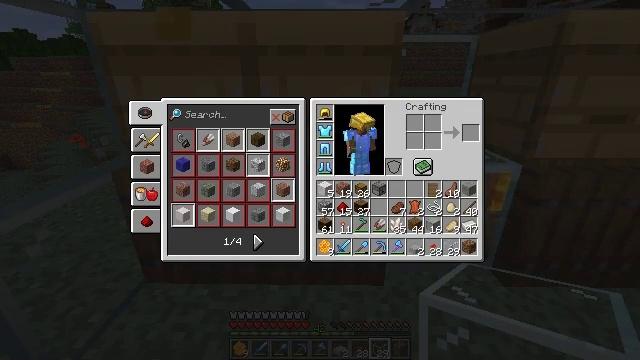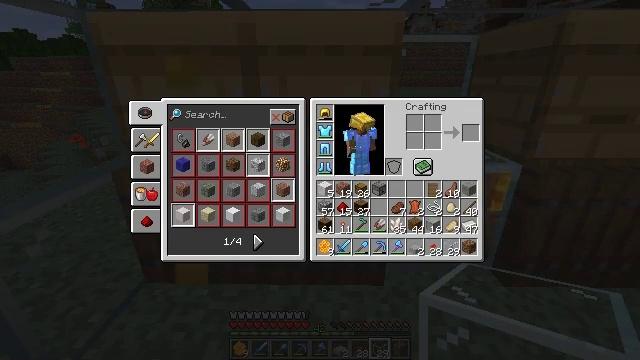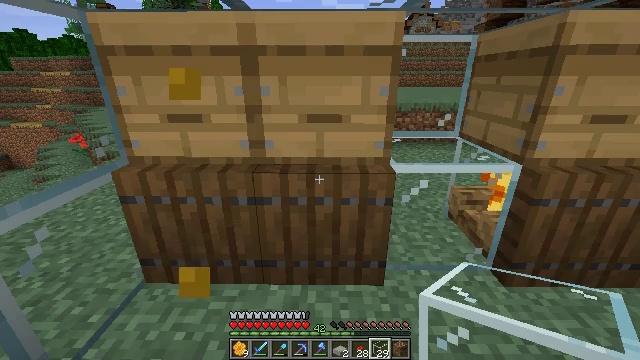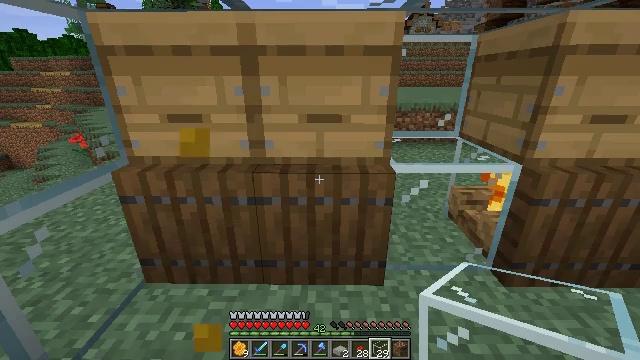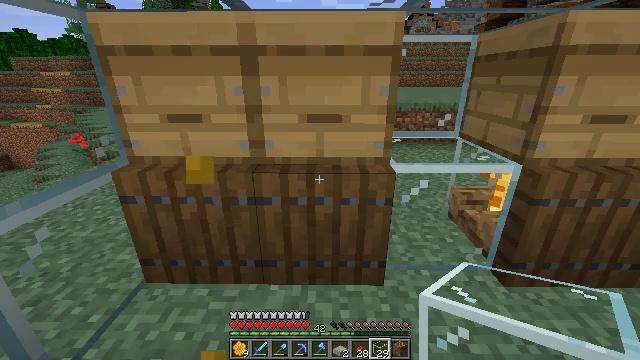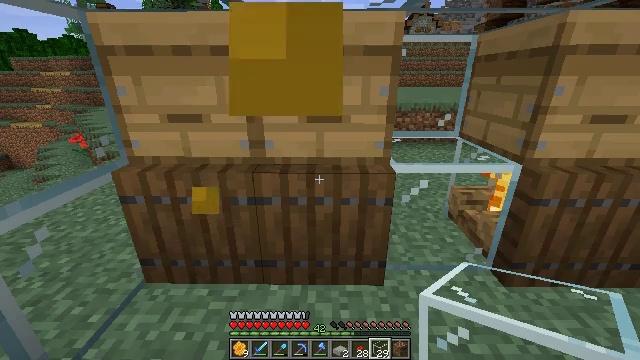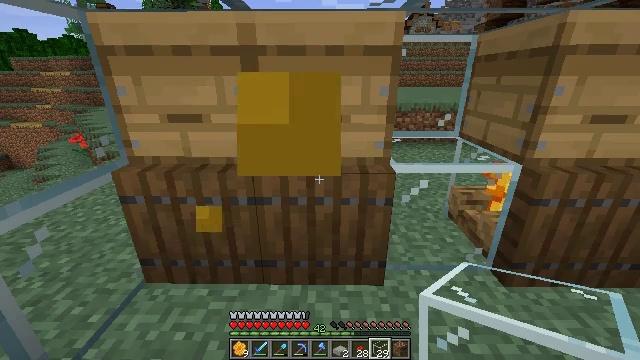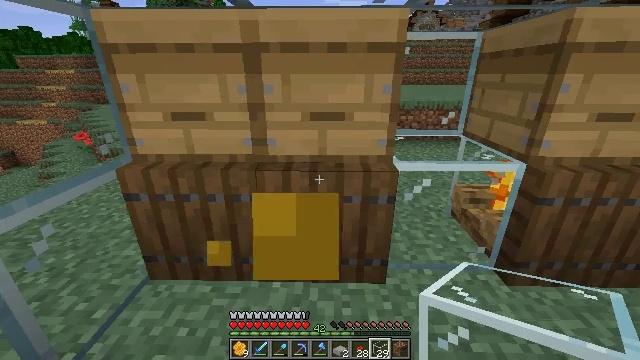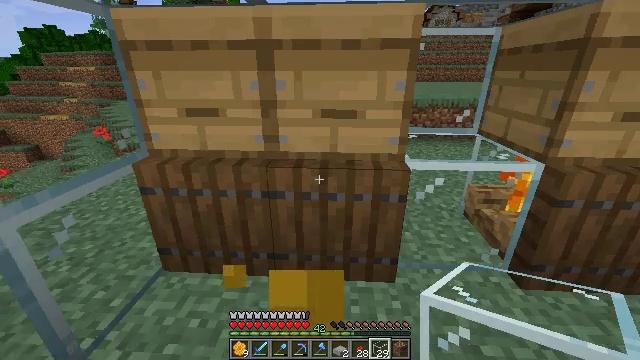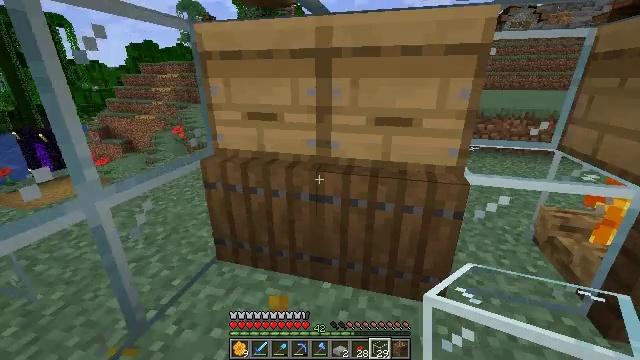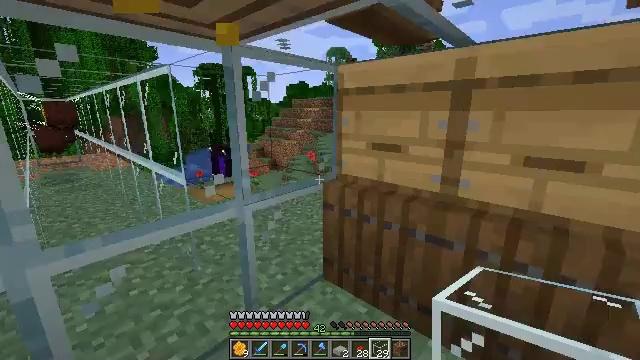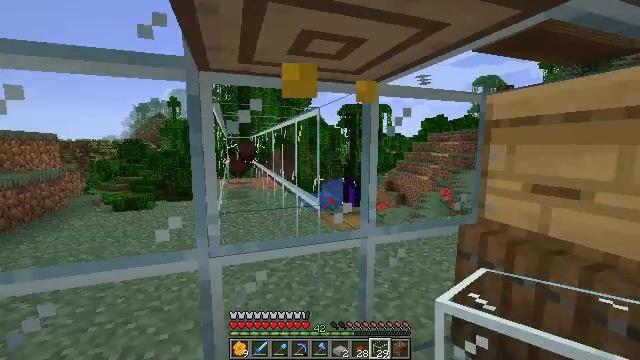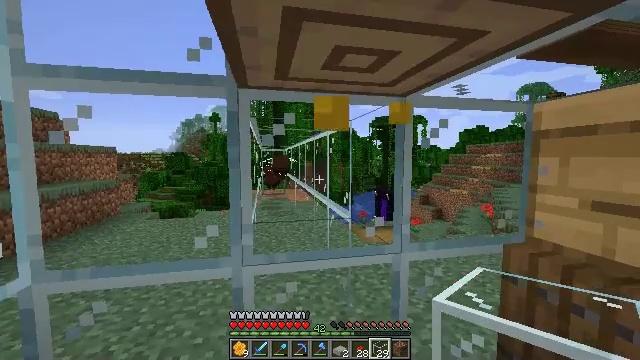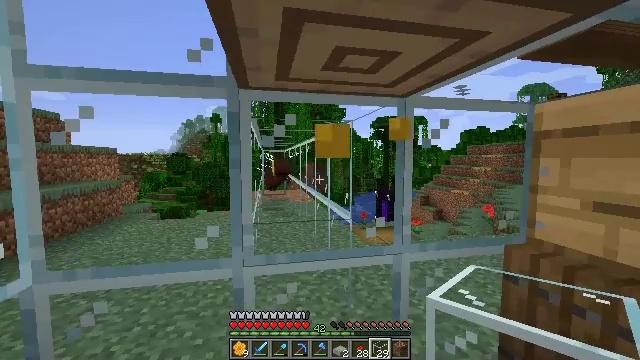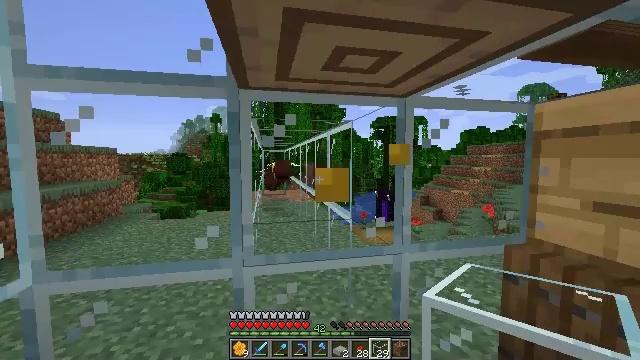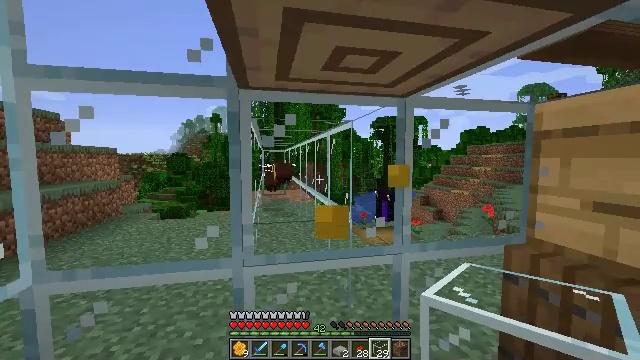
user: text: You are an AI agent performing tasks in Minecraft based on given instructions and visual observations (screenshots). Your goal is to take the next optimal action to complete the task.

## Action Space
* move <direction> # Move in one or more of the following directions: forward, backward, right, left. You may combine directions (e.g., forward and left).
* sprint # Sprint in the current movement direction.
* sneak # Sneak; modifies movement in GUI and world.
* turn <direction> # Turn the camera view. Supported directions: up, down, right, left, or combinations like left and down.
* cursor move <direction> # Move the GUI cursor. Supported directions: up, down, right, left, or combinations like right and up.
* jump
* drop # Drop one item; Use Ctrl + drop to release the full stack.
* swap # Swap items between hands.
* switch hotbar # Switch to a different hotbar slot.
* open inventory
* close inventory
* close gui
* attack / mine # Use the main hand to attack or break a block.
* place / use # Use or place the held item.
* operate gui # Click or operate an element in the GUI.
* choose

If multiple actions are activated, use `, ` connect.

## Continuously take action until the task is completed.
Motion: motion action
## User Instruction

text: Interact with the crafting table to craft a campfire.
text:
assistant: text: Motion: no_op
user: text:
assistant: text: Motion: no_op
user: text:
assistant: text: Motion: no_op
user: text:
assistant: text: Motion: no_op
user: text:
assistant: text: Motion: no_op
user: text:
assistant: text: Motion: no_op
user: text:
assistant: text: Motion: no_op
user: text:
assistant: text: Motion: turn left
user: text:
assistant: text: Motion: turn left and up
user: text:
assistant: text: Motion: turn left and up
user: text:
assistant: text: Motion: turn left and up
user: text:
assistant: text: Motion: turn left and up
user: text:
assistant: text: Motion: no_op
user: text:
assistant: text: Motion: no_op
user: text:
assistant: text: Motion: no_op
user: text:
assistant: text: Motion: no_op
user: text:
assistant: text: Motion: no_op
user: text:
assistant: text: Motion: no_op
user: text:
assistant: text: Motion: no_op
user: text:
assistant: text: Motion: no_op
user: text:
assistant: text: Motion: no_op
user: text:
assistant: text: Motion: no_op
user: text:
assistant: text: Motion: turn left
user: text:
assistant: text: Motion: turn left and down
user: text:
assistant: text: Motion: turn left and down
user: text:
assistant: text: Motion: turn left
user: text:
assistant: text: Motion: turn left and down
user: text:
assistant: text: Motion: turn left
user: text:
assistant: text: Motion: no_op
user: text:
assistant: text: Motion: turn left